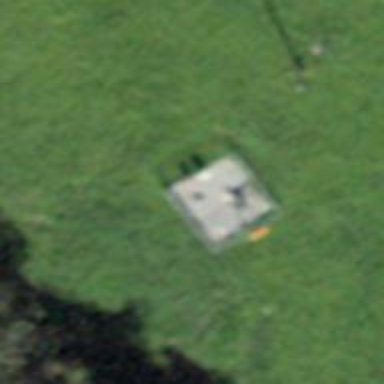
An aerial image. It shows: Pole with roofed pipeline marker.